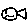
Label: fish